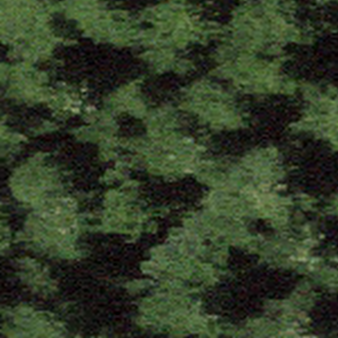
Label: other